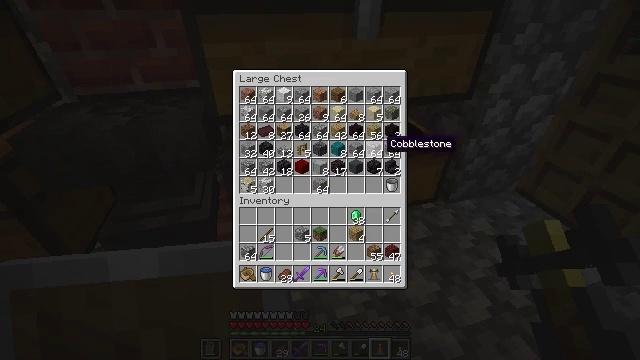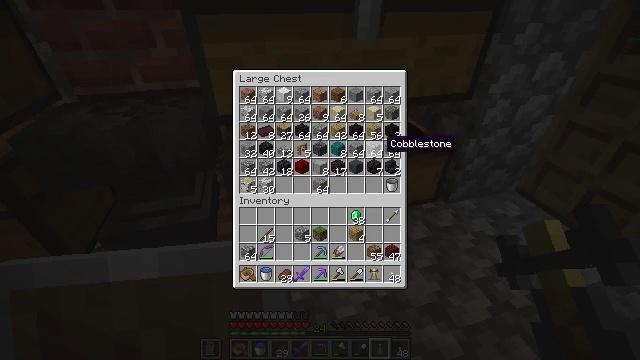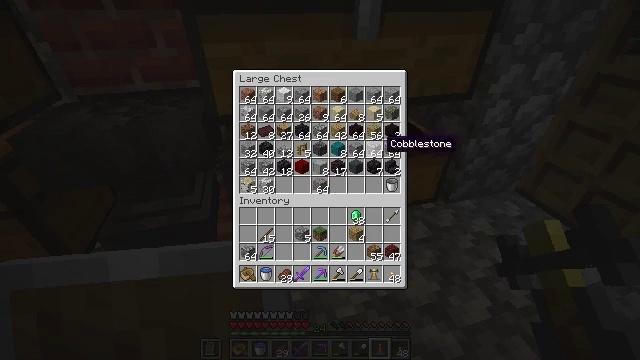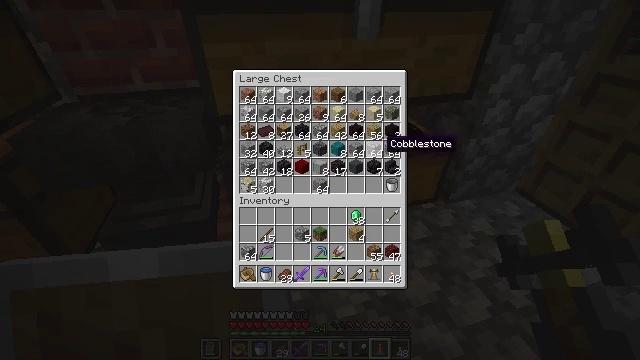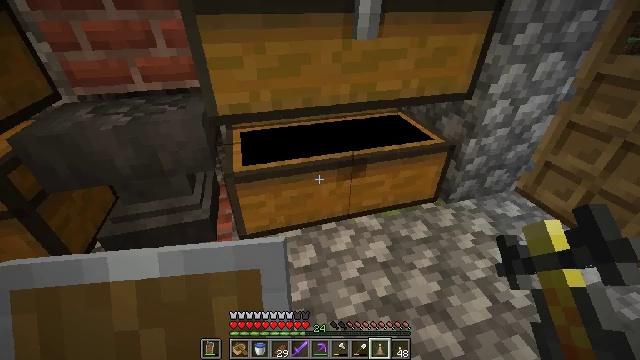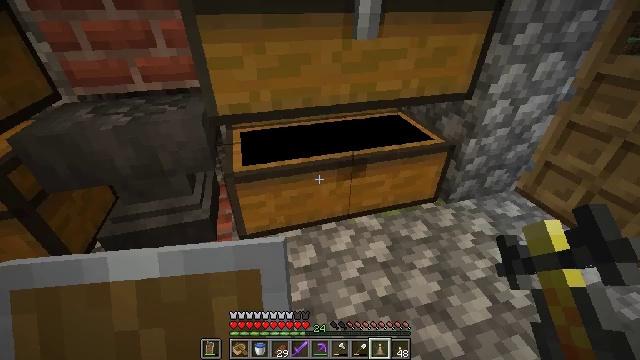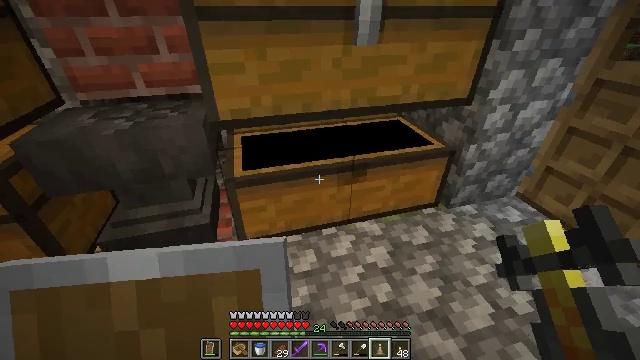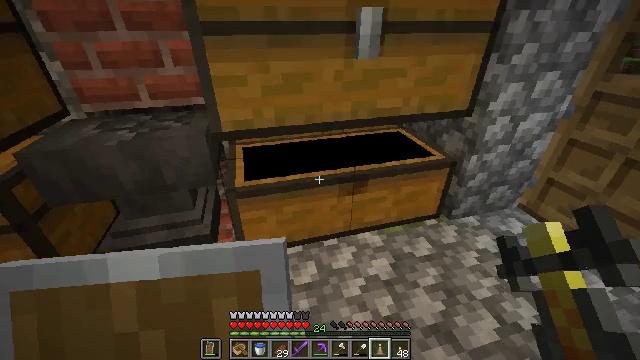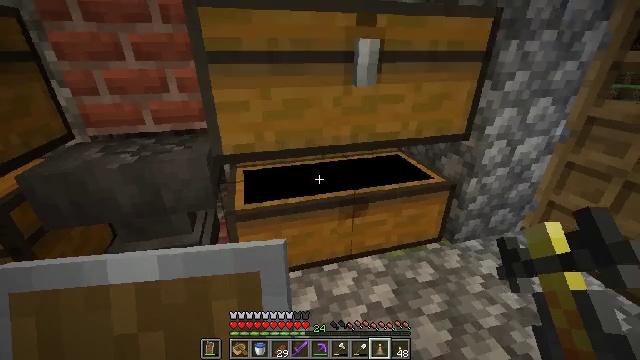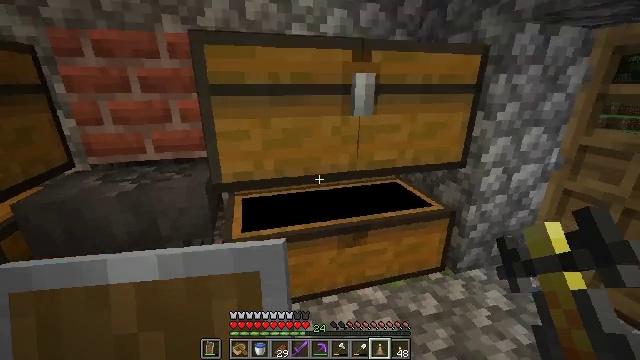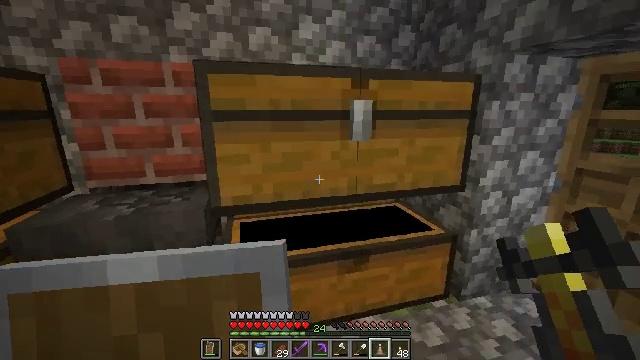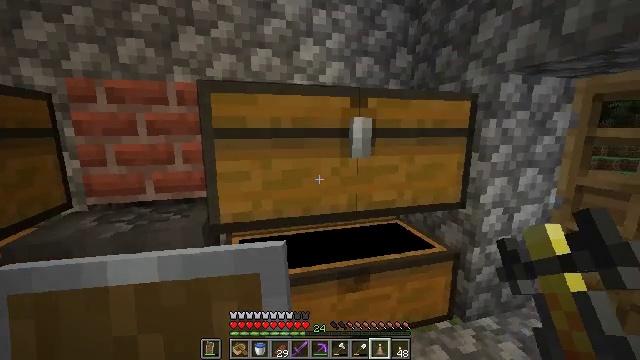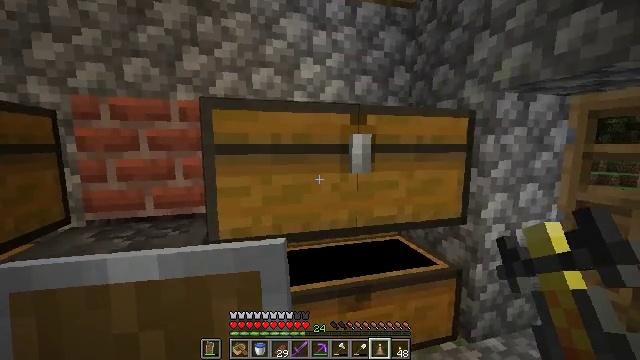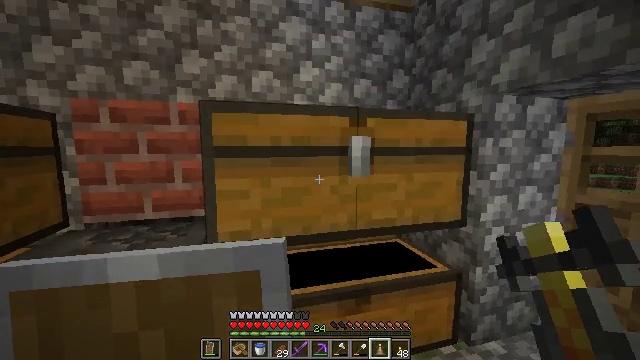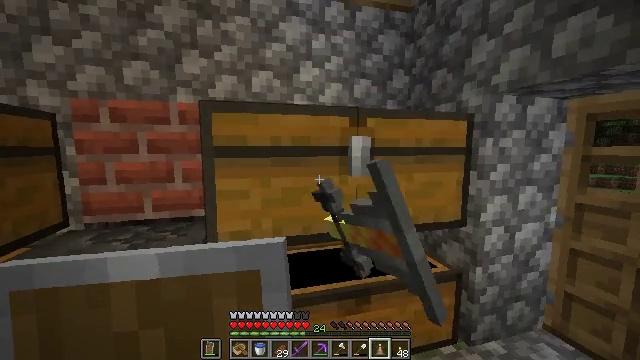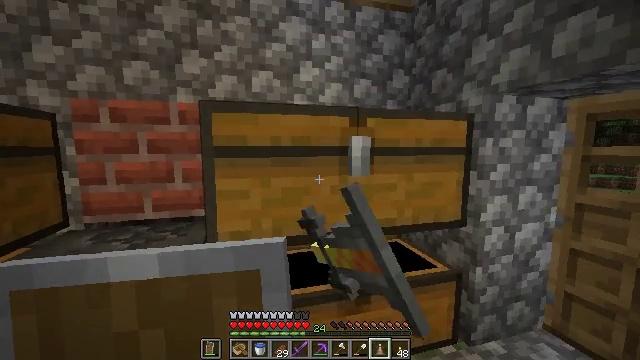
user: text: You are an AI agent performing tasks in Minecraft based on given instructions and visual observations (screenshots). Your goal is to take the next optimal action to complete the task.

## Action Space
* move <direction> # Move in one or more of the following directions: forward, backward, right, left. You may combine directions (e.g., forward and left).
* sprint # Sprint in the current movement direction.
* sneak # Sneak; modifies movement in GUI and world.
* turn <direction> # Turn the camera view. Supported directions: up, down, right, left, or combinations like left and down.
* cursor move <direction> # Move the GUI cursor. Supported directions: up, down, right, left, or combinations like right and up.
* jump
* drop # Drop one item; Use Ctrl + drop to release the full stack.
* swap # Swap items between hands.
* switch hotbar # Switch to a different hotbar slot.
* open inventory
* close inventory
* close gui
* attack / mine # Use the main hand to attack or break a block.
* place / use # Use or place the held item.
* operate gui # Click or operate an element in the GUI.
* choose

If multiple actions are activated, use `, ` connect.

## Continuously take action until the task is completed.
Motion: motion action
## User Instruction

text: Combine the necessary materials to craft a fletching table.
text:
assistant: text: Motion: no_op
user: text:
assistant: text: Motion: no_op
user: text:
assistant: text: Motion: no_op
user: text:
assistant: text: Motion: close inventory
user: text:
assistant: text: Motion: close inventory
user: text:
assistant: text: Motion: turn up, close inventory
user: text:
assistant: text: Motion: turn up
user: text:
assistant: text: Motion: turn up
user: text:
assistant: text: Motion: turn up
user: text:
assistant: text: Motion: turn up
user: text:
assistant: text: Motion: turn up
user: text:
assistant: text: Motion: turn up
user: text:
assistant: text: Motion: use / place
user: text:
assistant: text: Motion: use / place
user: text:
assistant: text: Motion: use / place
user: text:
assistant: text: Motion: no_op
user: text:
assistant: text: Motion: no_op
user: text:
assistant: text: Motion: no_op
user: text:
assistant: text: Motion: no_op
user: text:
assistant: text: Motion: no_op
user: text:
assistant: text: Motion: no_op
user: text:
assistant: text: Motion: no_op
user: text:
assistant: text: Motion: no_op
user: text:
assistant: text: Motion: no_op
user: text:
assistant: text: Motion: no_op
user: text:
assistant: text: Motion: no_op
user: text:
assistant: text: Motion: turn right
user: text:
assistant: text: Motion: turn right
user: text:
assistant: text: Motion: turn right
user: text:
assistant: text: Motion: no_op